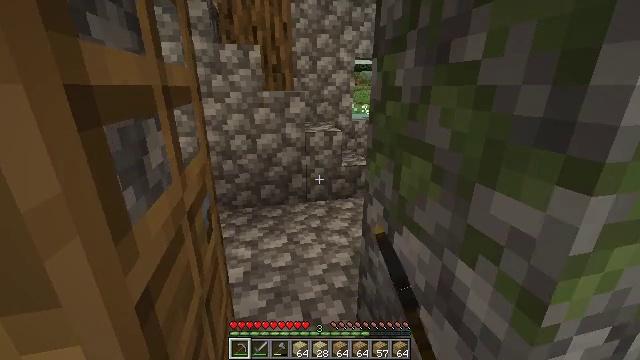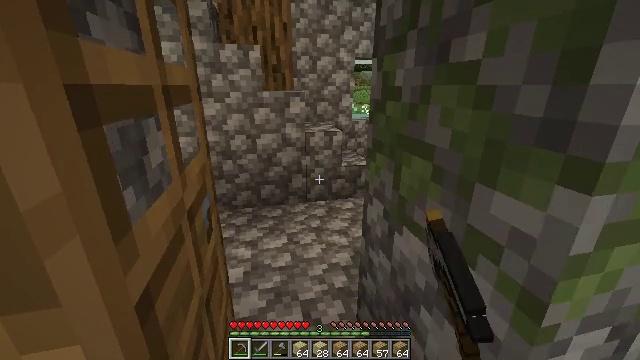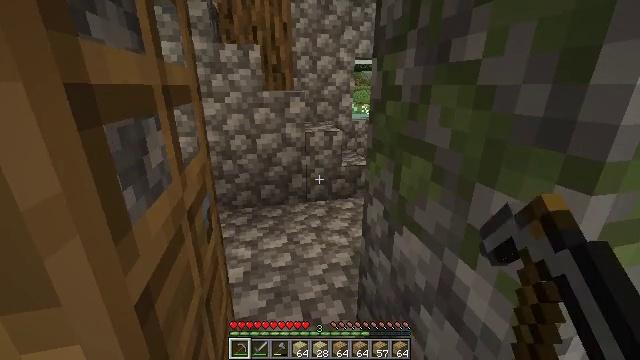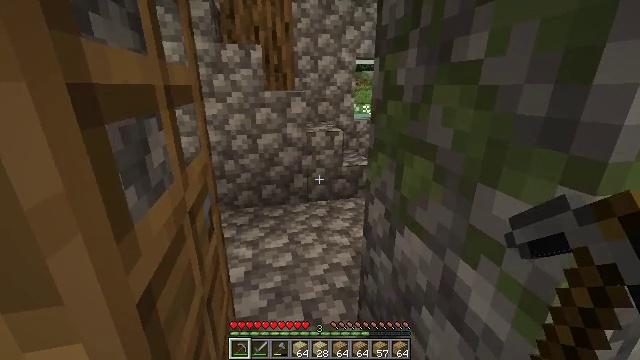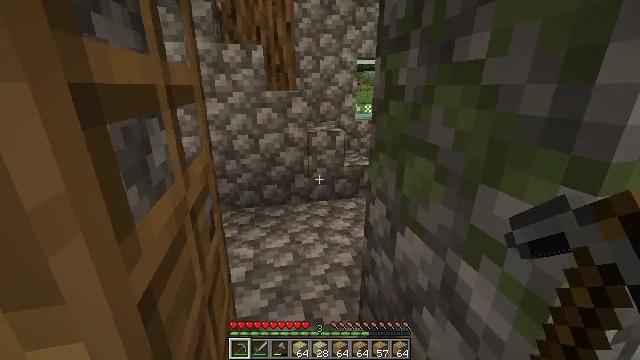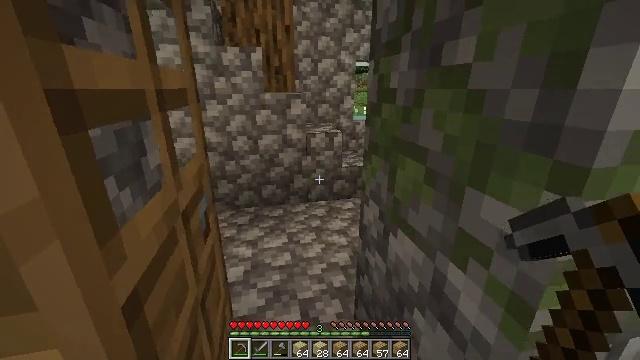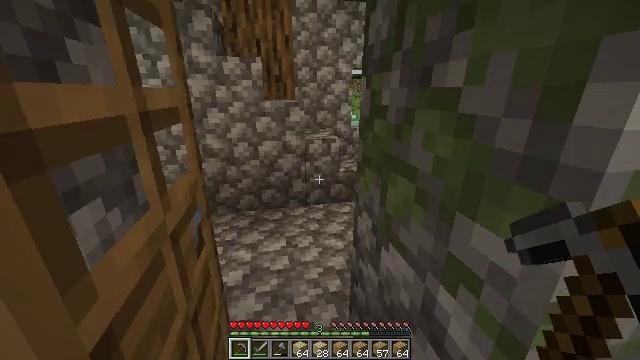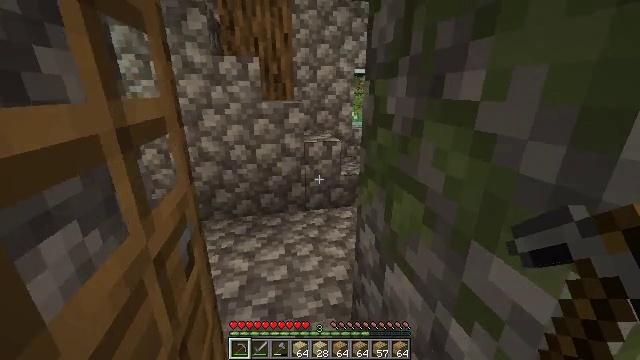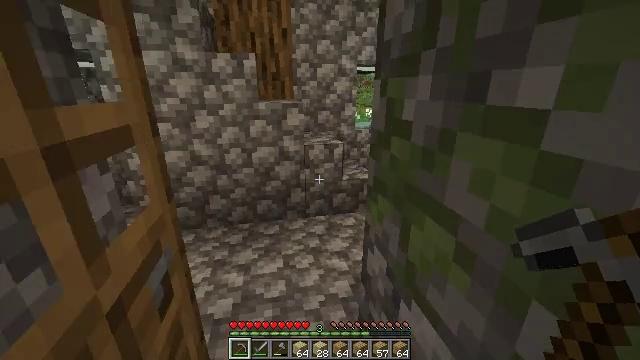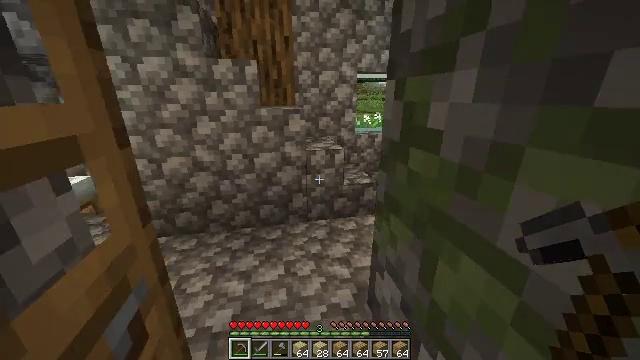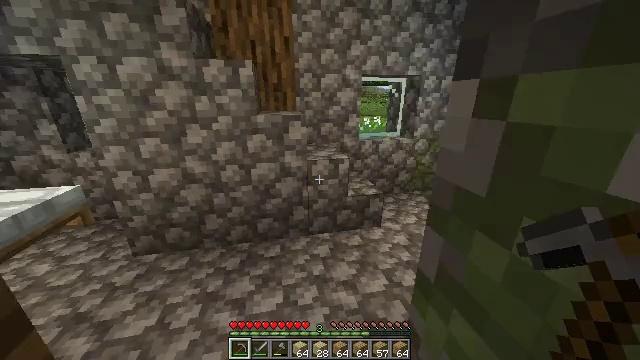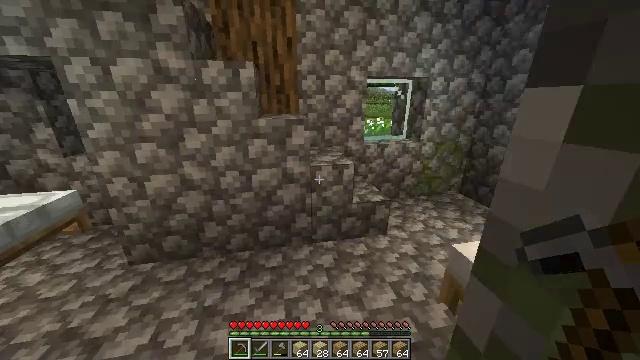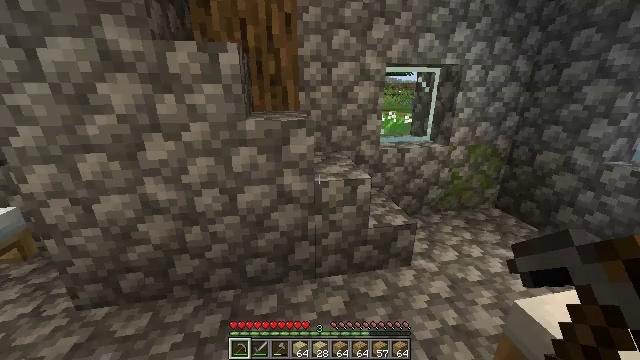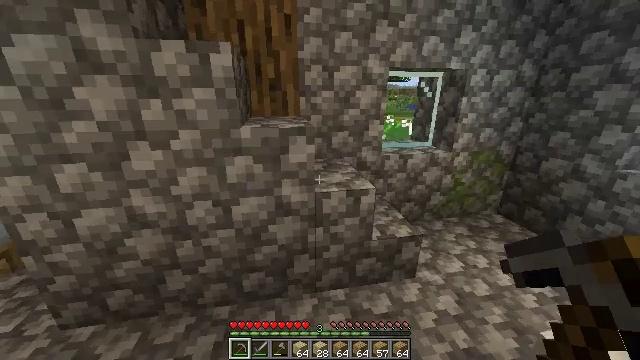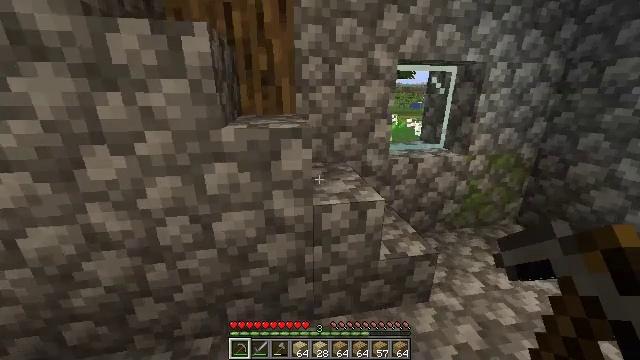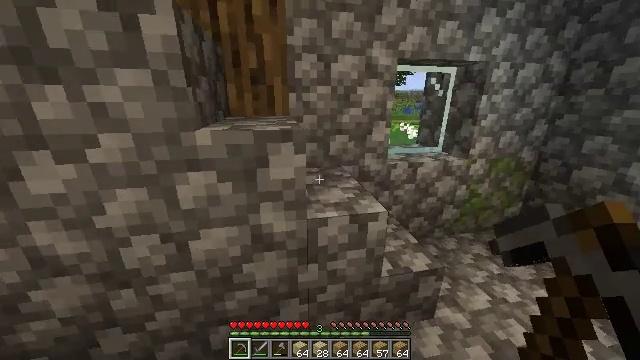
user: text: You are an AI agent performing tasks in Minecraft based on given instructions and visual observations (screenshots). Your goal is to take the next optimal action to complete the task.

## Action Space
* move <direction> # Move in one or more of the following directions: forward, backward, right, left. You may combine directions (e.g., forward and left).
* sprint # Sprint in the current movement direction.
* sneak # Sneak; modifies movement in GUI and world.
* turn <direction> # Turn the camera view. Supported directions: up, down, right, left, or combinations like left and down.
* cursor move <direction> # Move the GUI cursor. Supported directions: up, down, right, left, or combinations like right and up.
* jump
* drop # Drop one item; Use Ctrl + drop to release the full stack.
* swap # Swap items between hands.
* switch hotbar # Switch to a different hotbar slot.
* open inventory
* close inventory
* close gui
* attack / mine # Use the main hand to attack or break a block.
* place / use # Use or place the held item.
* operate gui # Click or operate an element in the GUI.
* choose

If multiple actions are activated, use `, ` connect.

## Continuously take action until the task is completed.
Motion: motion action
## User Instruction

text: Break the white bed to relocate it.
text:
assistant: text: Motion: sprint
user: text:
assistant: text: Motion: sprint
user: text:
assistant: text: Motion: sprint
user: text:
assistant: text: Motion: move forward, sprint
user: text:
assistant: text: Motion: move forward, sprint
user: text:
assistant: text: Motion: move forward, sprint
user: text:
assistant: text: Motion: move forward, sprint
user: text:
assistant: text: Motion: move forward, sprint
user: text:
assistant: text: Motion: move forward, sprint
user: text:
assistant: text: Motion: move forward, sprint
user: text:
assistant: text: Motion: move forward, sprint
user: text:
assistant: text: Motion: move forward, sprint
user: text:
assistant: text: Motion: move forward, sprint
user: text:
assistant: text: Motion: move forward, sprint
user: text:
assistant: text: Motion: move forward, sprint, turn right
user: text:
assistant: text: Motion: move forward, sprint, turn right
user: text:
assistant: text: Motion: move forward, sprint, turn right and down
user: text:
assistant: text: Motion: move forward, sprint, turn right and down
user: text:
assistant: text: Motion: move forward, sprint, turn right and up
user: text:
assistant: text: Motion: move forward, sprint
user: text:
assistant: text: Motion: sprint
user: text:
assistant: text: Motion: no_op
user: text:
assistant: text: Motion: no_op
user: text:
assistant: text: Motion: no_op
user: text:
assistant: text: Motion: turn right and down
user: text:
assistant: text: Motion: turn right and down
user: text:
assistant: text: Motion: turn right and down
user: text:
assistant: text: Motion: turn right
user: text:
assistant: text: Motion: turn right
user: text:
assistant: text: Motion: turn right